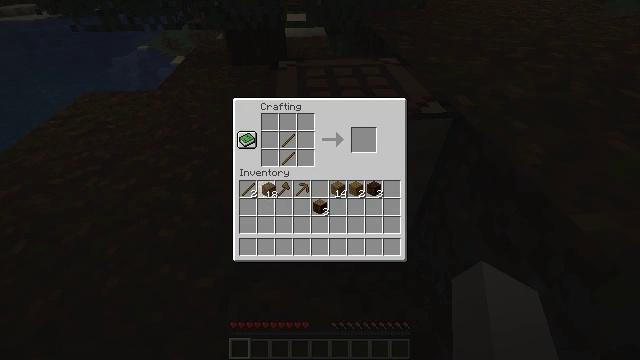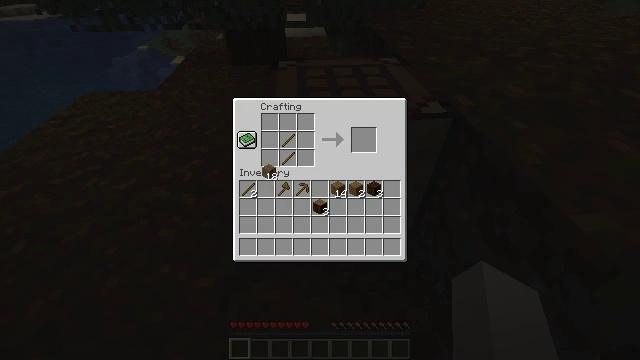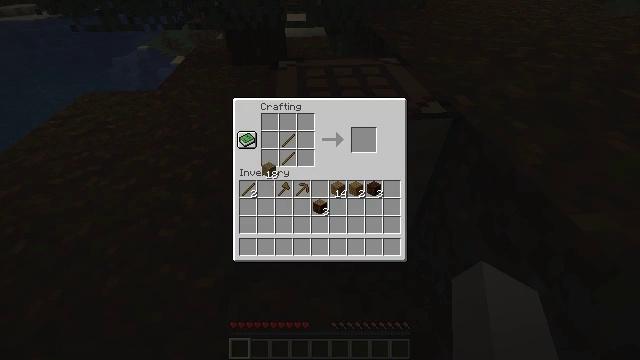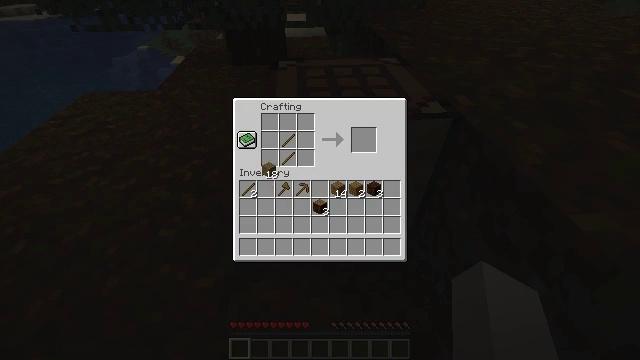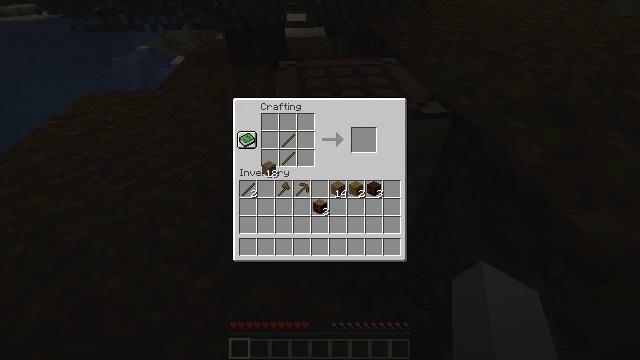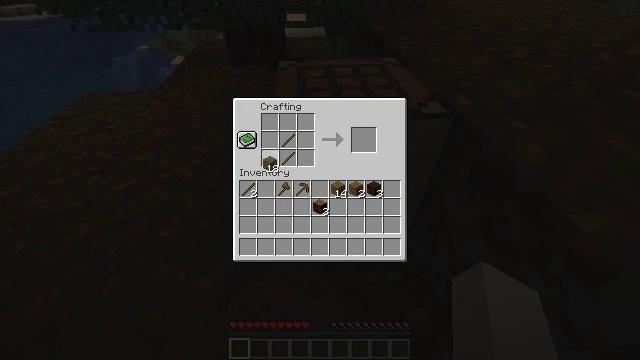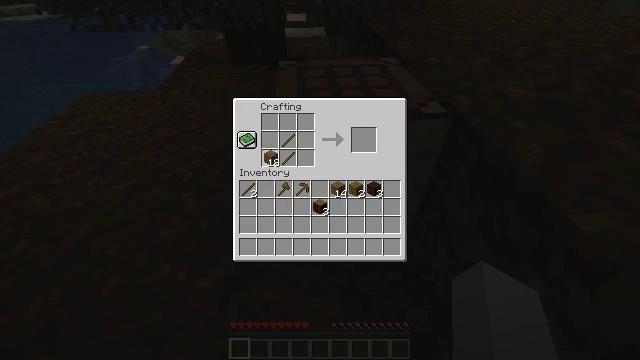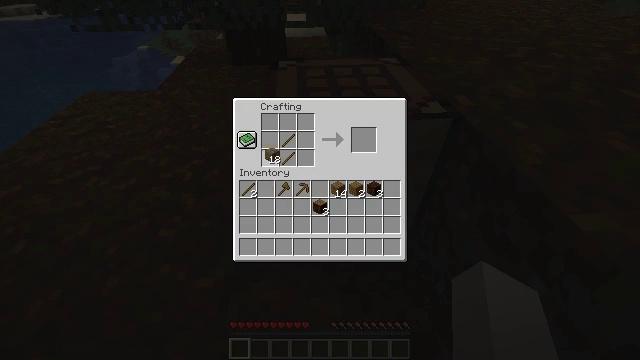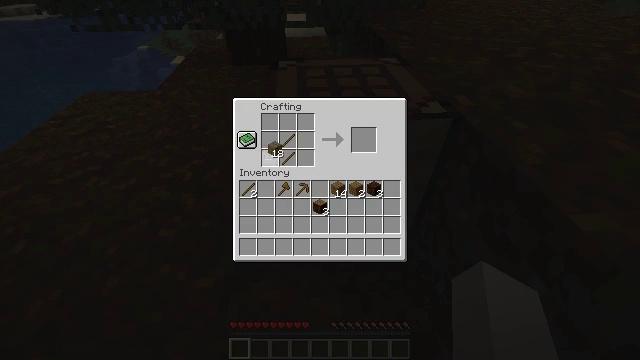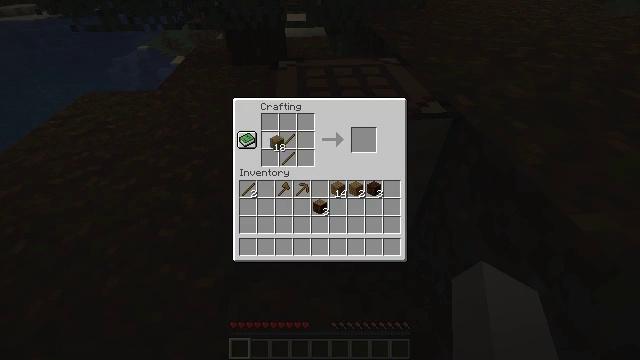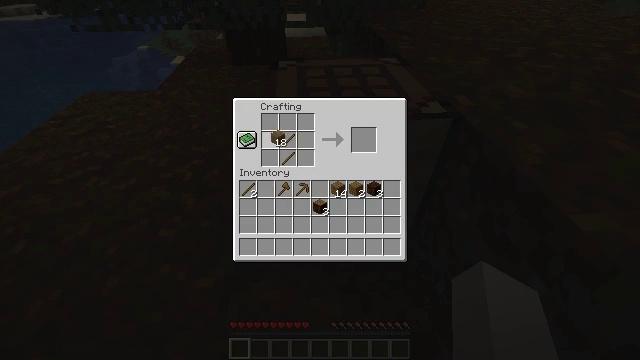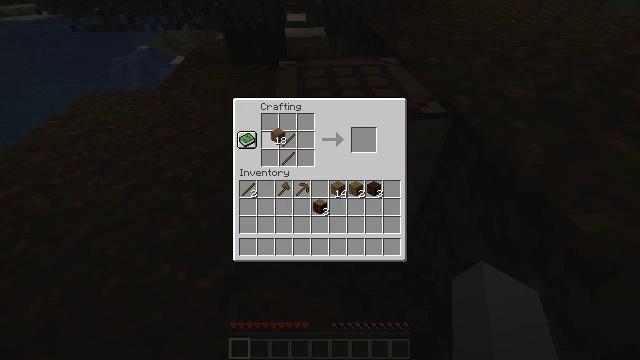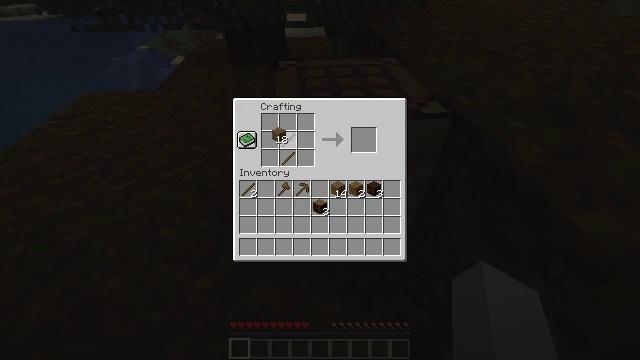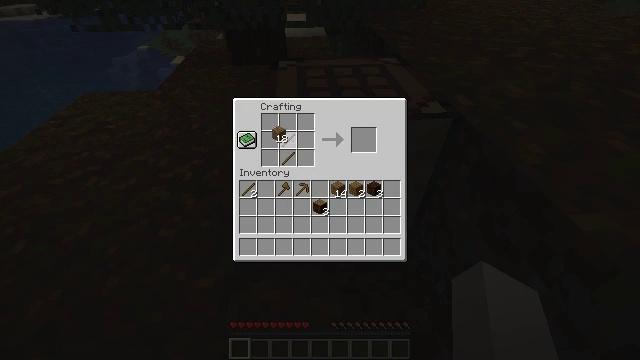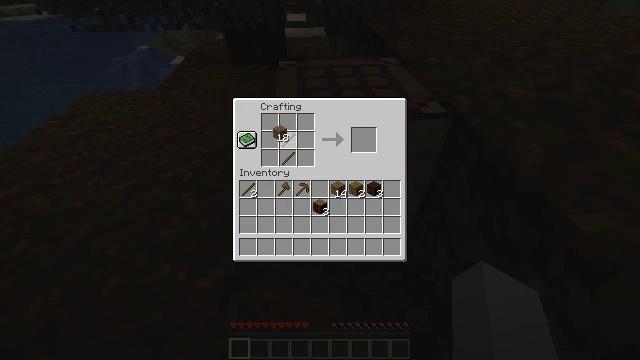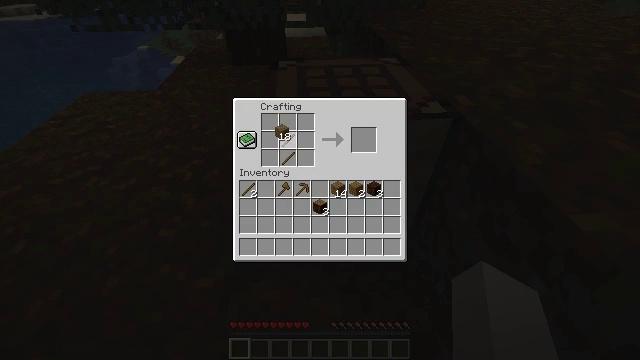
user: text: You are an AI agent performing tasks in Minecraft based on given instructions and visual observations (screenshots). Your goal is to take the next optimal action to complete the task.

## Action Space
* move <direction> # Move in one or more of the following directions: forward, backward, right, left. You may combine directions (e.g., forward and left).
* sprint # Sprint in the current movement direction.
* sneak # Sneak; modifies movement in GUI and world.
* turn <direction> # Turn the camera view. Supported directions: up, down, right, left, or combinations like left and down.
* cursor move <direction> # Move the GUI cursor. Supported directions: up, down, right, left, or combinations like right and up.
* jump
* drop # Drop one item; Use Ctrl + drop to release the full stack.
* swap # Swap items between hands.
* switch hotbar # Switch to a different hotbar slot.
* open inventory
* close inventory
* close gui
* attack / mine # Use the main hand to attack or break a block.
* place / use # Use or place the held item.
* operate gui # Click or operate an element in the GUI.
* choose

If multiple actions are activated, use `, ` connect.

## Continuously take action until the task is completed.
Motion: motion action
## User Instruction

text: Use wooden planks and sticks to make a wooden sword.
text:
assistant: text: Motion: cursor move up
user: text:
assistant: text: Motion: no_op
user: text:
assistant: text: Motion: no_op
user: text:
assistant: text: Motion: no_op
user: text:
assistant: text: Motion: no_op
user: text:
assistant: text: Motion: no_op
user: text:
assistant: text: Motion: no_op
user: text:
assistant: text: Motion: no_op
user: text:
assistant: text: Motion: no_op
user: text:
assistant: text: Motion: no_op
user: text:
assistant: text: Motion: no_op
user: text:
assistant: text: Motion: no_op
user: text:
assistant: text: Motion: no_op
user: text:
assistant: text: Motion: no_op
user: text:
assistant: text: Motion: no_op
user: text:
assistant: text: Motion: no_op
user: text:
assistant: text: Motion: no_op
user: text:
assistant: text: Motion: no_op
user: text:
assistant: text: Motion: cursor move down
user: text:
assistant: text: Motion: cursor move right and down
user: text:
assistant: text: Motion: cursor move down
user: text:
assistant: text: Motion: no_op
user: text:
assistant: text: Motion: no_op
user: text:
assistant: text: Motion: cursor move left
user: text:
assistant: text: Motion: cursor move left
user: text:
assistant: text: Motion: no_op
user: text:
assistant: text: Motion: no_op
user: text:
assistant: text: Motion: no_op
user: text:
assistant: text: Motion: no_op
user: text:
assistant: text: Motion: operate gui